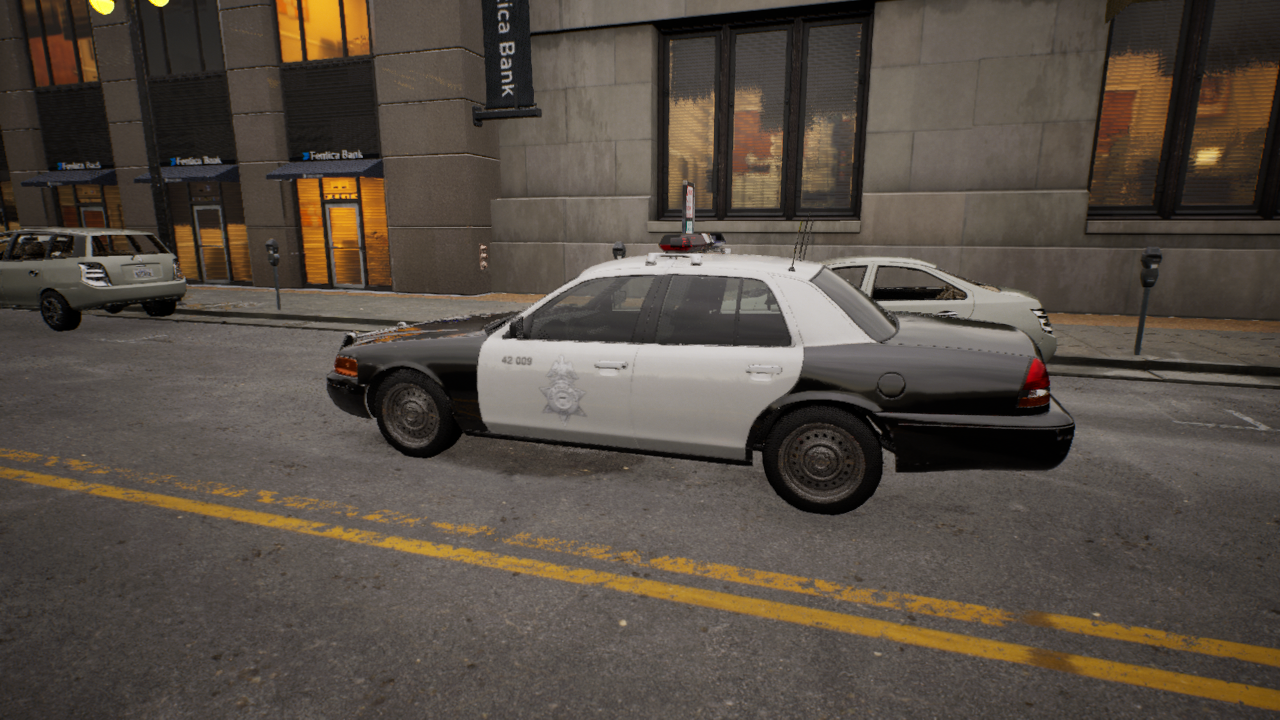
Venue: downtown
Lighting: golden hour
Vehicle rig: sedan